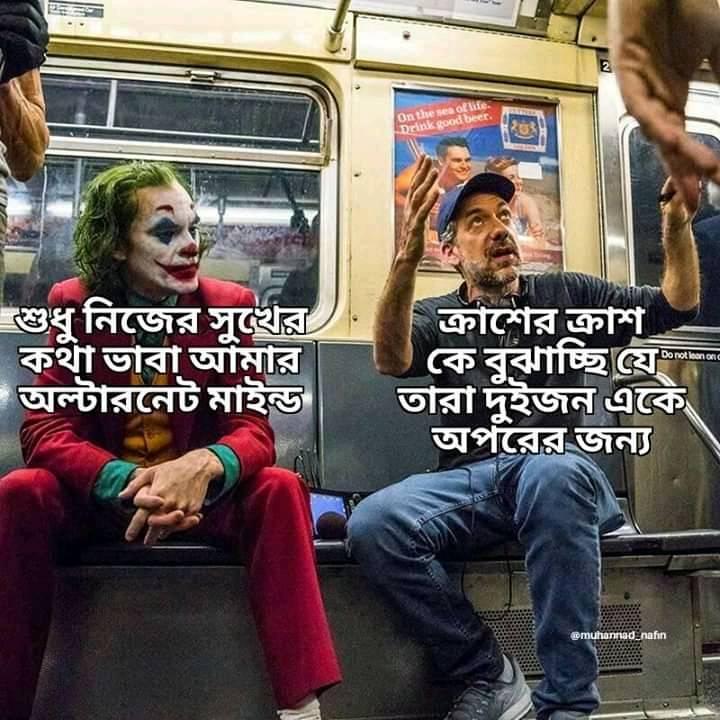
Caption: শুধু নিজের সুখের কথা ভাবা আমার অল্টারনেট মাইন্ড     ক্রাশের ক্রাশ কে বুঝাচ্ছি যে তারা দুইজন একে অপরের জন্য
Label: non-hate